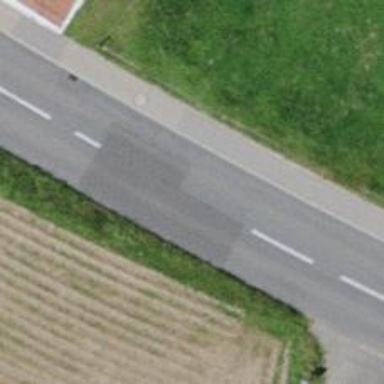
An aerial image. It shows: Secondary road.